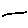
Label: line